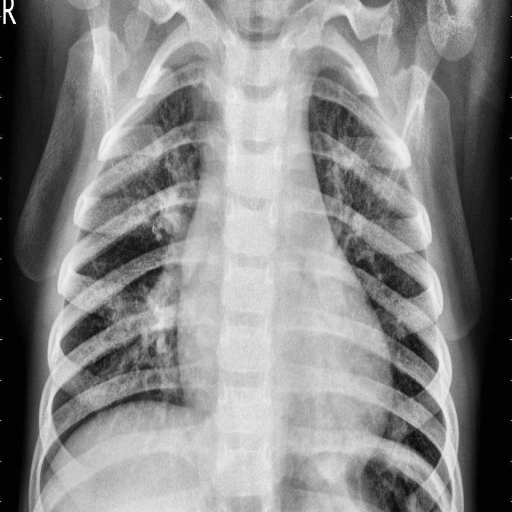
Finding: PNEUMONIA